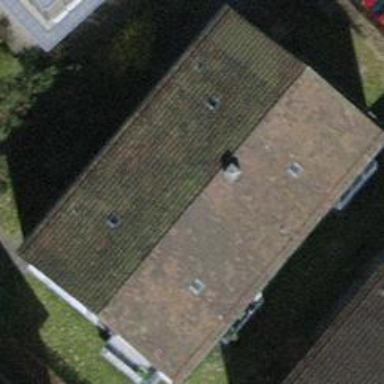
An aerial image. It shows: Gabled roof tile apartment building.